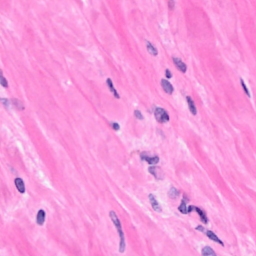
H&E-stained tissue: Breast